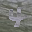
Label: 4